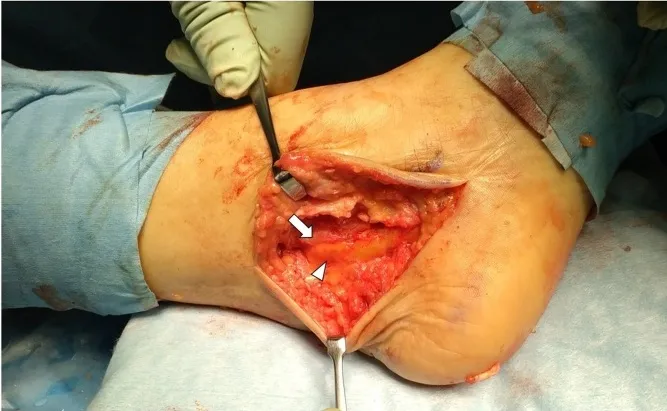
Intraoperative photograph. (a) Osteophyte of the posteromedial aspect of the distal tibia (arrow) is seen impinging on the medial plantar nerve (arrowhead).
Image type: medical_photograph (other_medical_photograph)